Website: lowes
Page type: billing-address
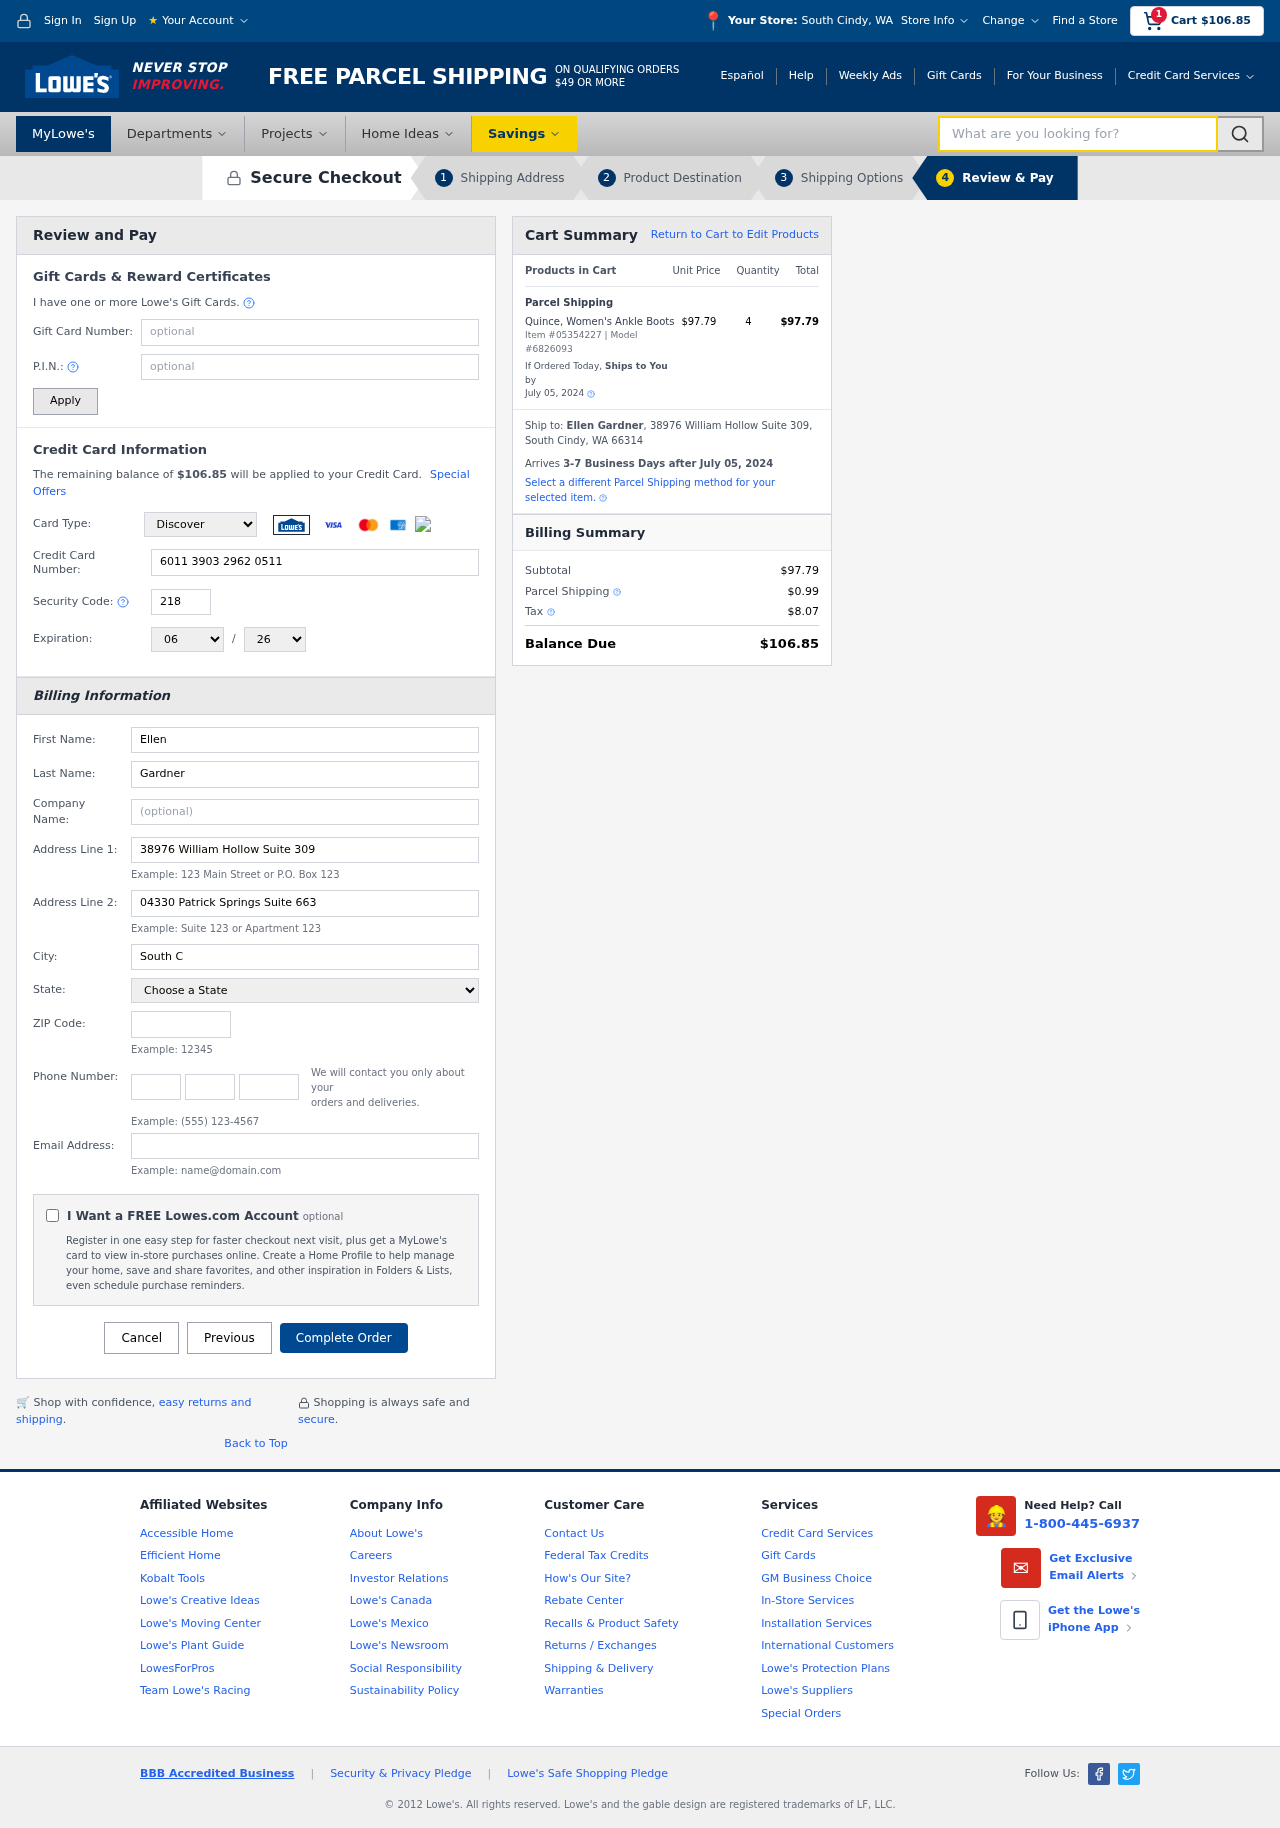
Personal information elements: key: PII_CARD_CVV
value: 218
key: PII_CARD_EXPIRY_MONTH
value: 06
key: PII_CARD_EXPIRY_YEAR
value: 26
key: PII_CARD_NUMBER
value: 6011 3903 2962 0511
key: PII_CARD_TYPE
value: Discover
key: PII_CITY
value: South Cindy
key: PII_CITY_STATE
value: South Cindy, WA
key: PII_EMAIL
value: egardner@yahoo.com
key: PII_FIRSTNAME
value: Ellen
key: PII_FULLNAME
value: Ellen Gardner
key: PII_LASTNAME
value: Gardner
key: PII_PHONE_AREA
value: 712
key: PII_PHONE_PREFIX
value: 698
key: PII_PHONE_SUFFIX
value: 5094
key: PII_POSTCODE
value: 66314
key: PII_STATE
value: Washington
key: PII_STREET
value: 38976 William Hollow Suite 309
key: PII_STREET2
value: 04330 Patrick Springs Suite 663
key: PII_CITY_STATE_ZIP
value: South Cindy, WA 66314
Product elements: key: PRODUCT1_NAME
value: Quince, Women's Ankle Boots
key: PRODUCT1_PRICE
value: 97.79
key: PRODUCT1_QUANTITY
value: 4
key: PRODUCT_ITEM_NUMBER
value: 05354227
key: PRODUCT_MODEL_NUMBER
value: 6826093
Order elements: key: ORDER_SUBTOTAL
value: $106.85
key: ORDER_TOTAL
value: $106.85
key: ORDER_SHIPPING_DATE
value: July 05, 2024
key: ORDER_SUBTOTAL
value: $97.79
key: ORDER_DELIVERY_DATE
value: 3-7 Business Days after July 05, 2024
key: ORDER_SHIPPING_DATE2
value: July 05, 2024
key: ORDER_SUBTOTAL2
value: $97.79
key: ORDER_SHIPPING_COST
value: $0.99
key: ORDER_TAX
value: $8.07
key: ORDER_TOTAL2
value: $106.85
Search elements: key: HEADER_SEARCH
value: What are you looking for?